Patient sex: M
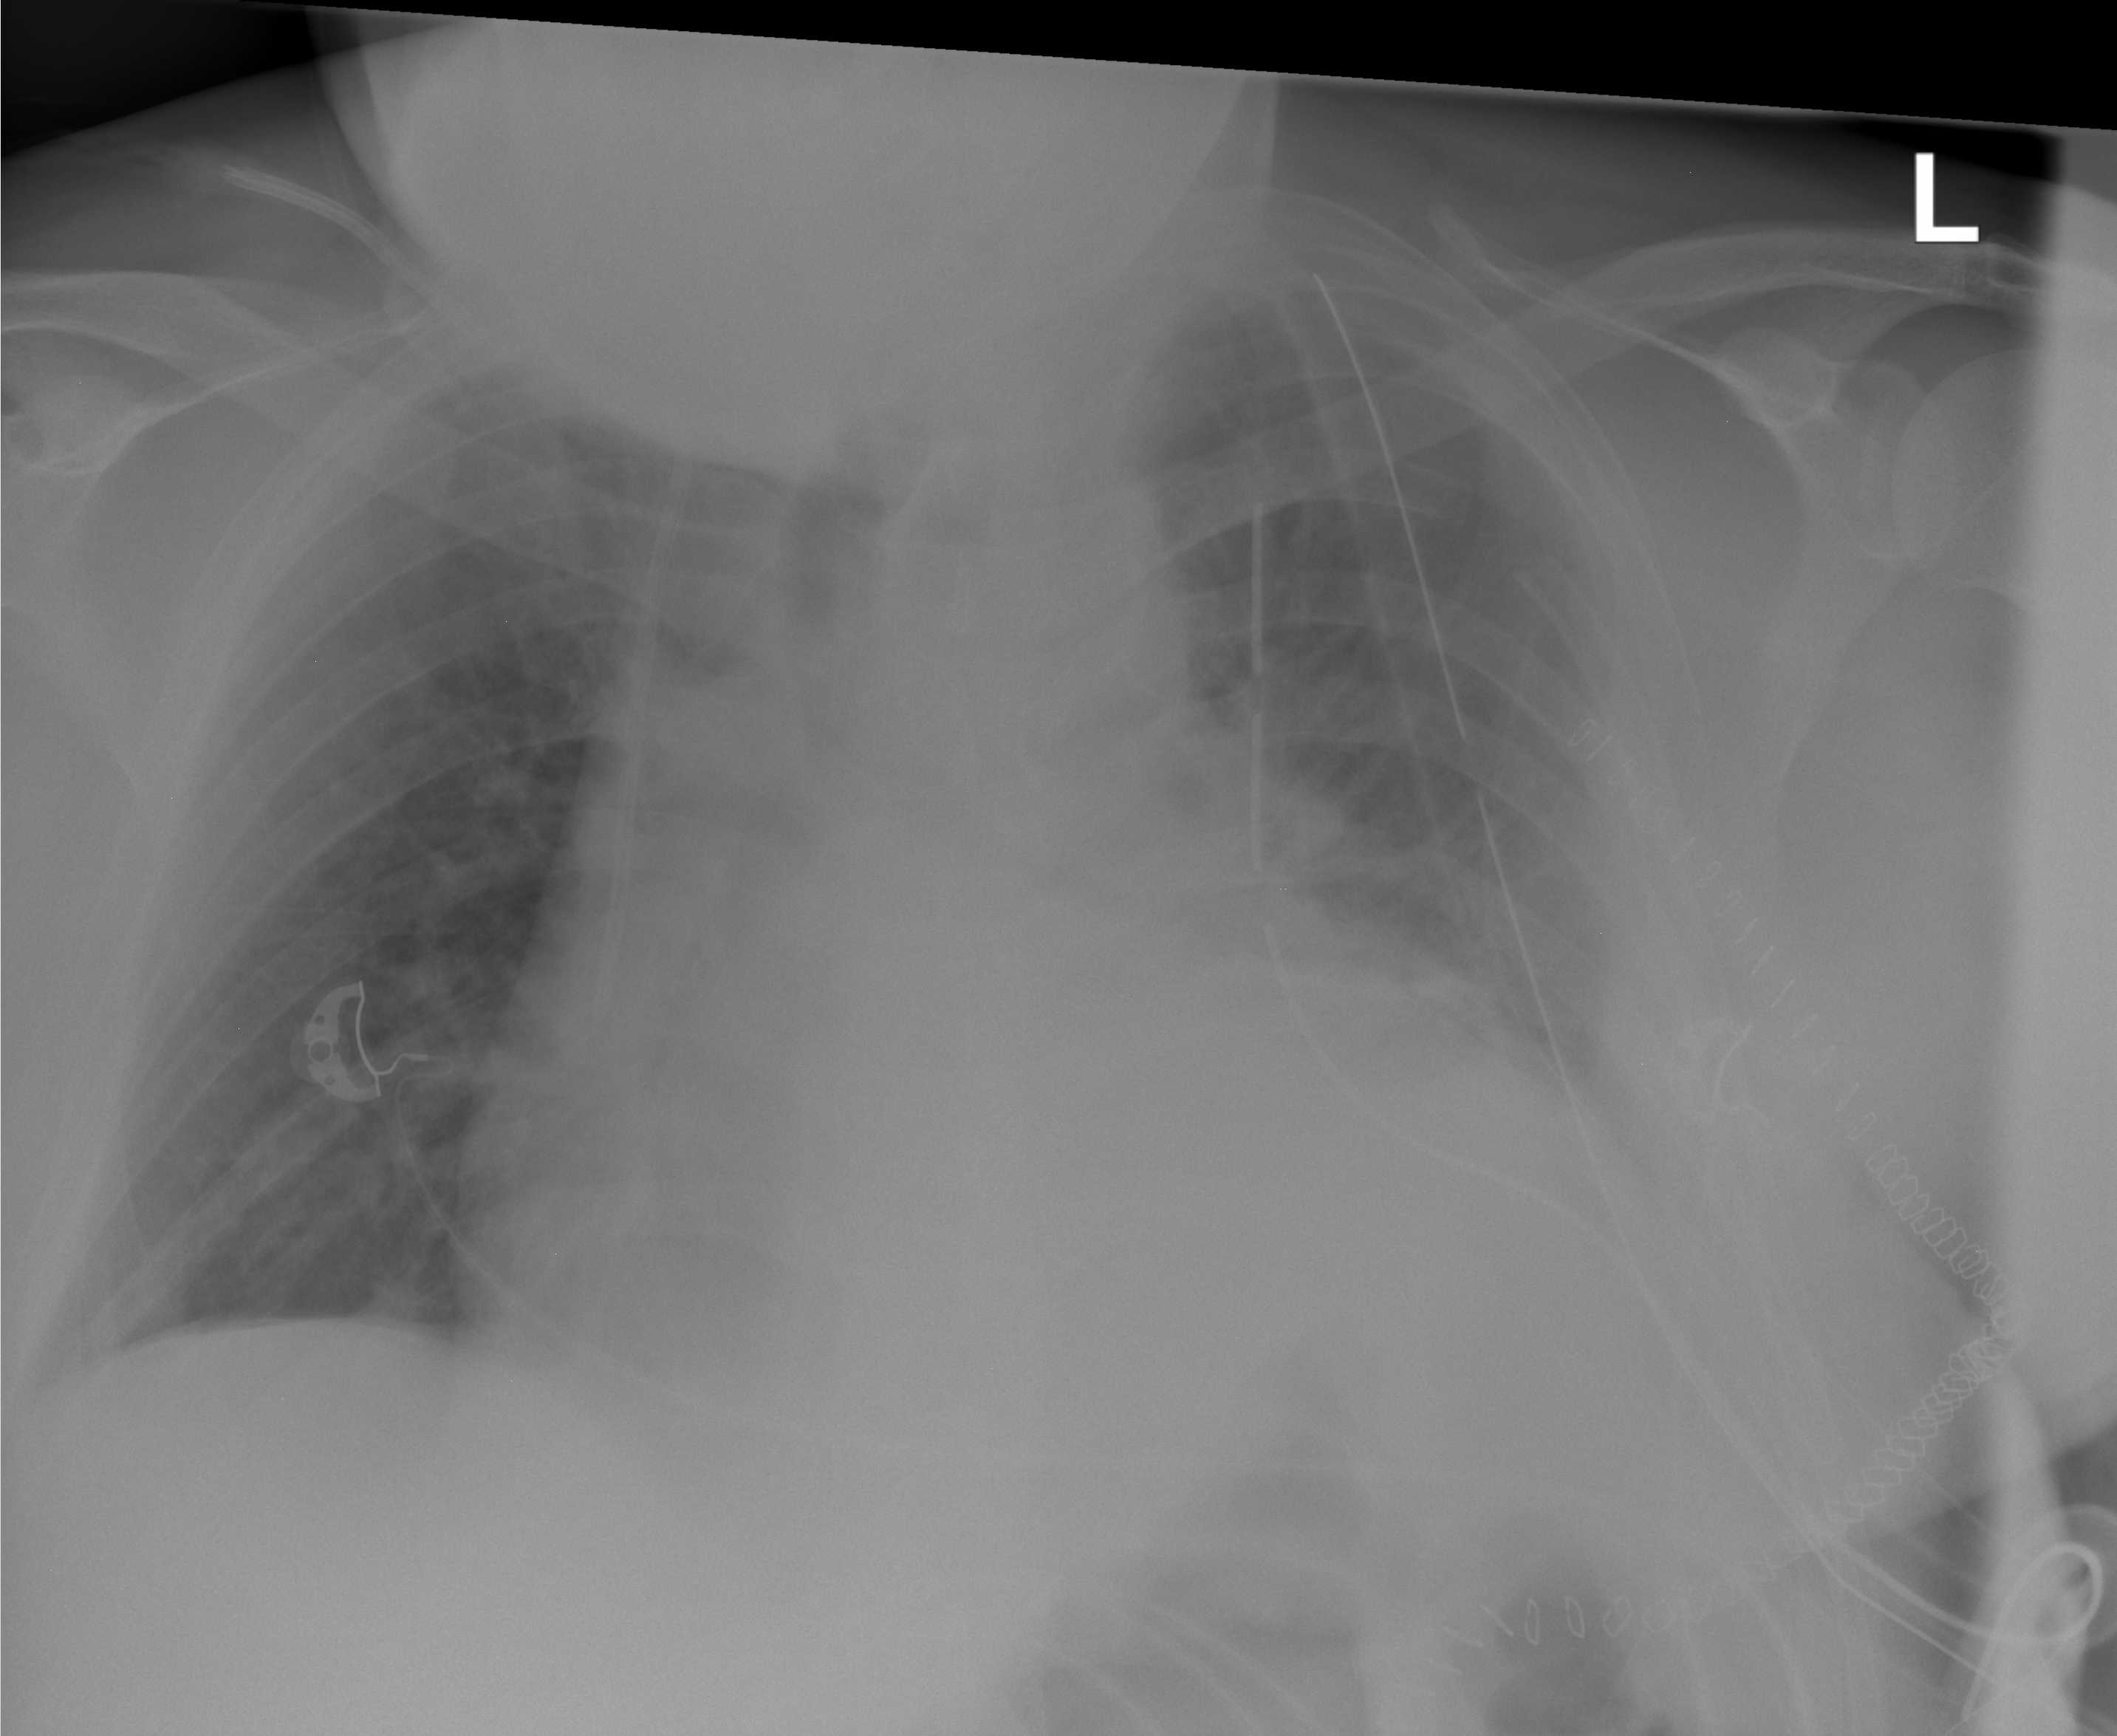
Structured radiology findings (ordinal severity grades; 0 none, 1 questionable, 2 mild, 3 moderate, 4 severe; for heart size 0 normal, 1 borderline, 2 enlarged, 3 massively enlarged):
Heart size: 3
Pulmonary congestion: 0
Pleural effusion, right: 0
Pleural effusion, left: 2
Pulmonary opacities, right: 0
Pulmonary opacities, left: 2
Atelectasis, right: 0
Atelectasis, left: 2